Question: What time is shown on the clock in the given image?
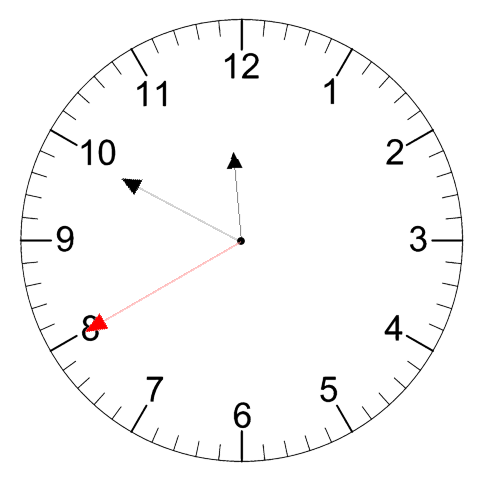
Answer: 11:49:40